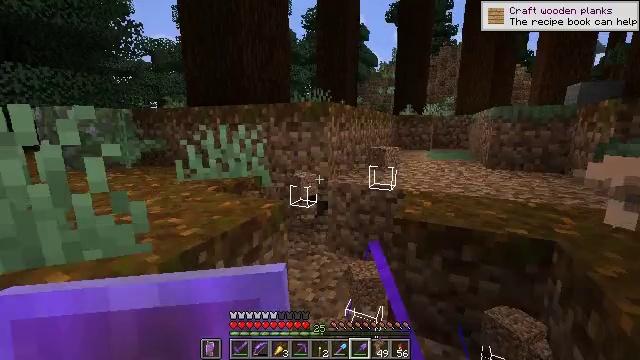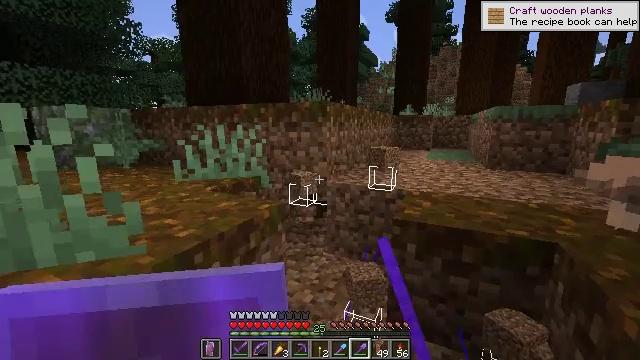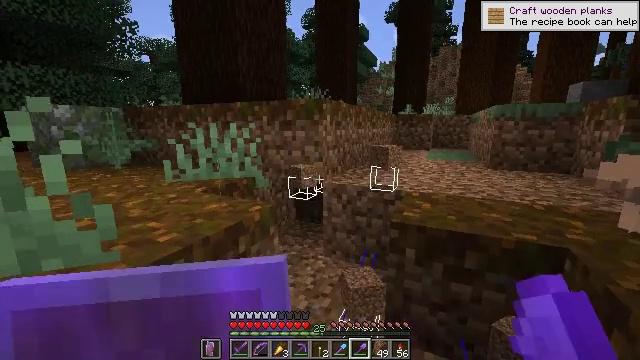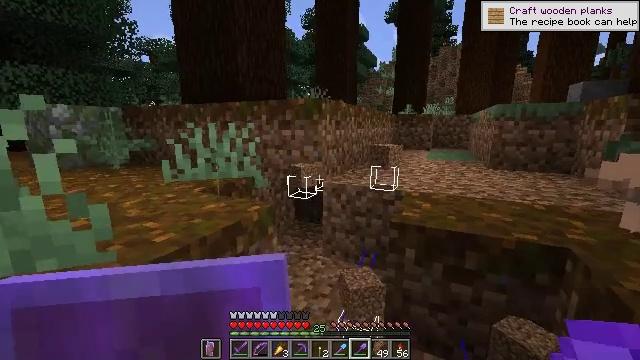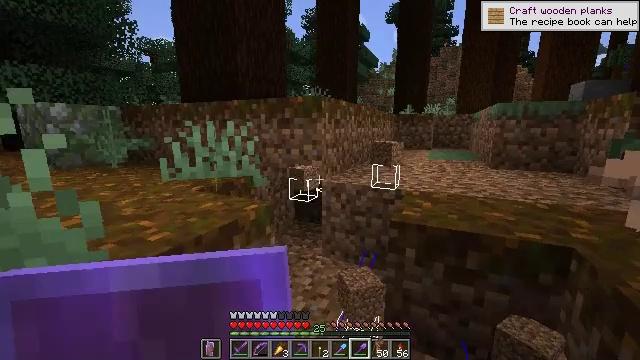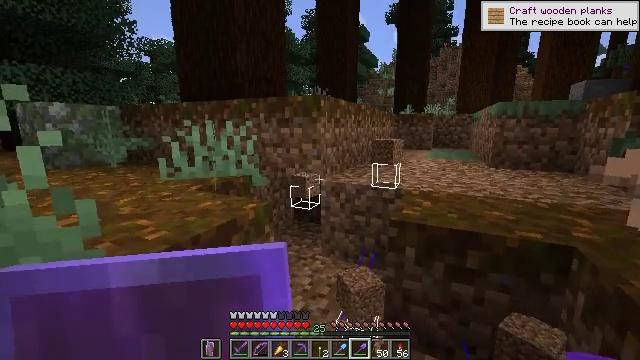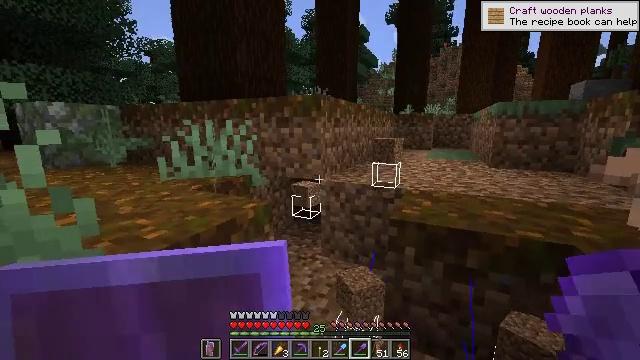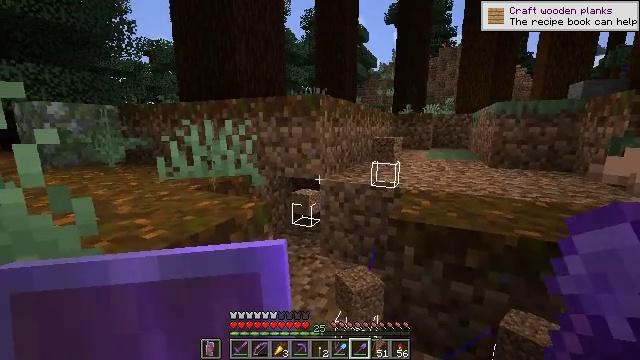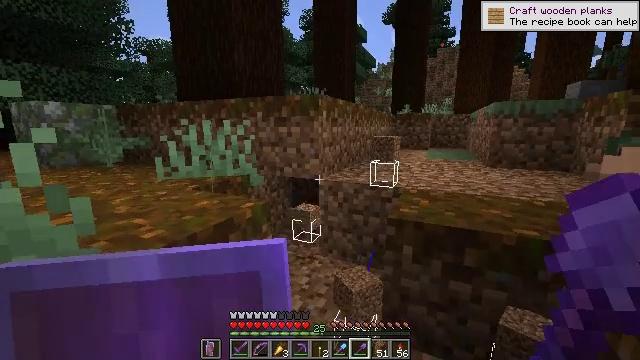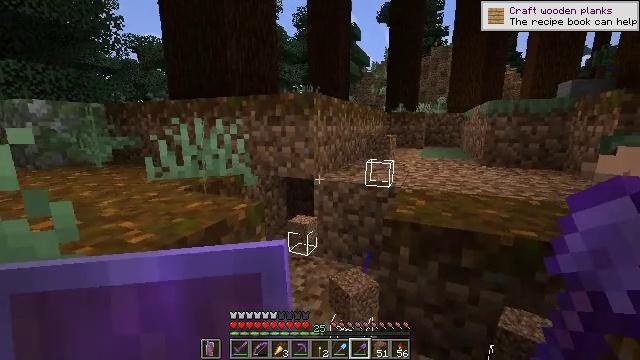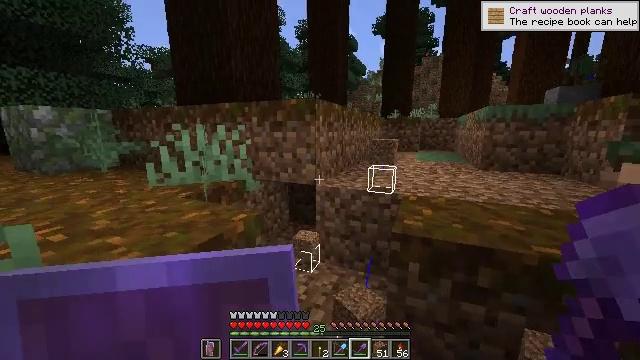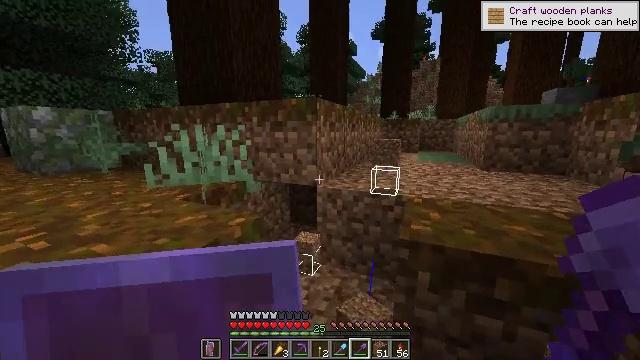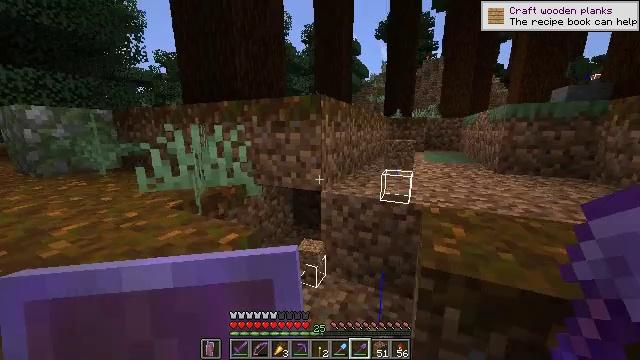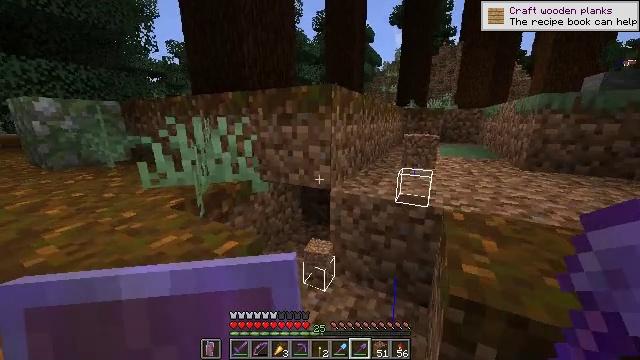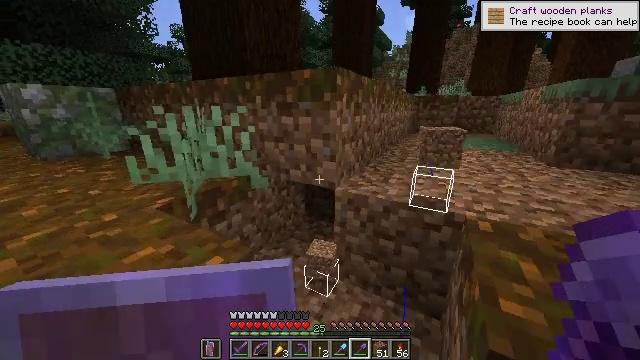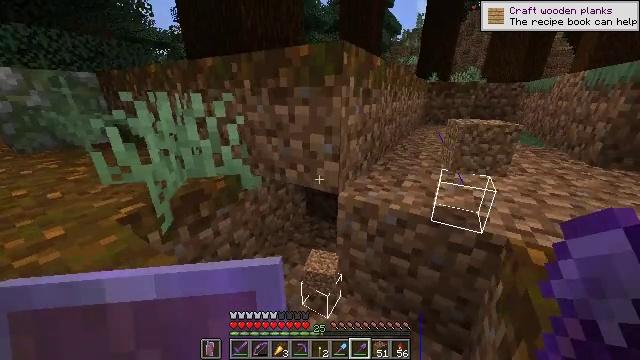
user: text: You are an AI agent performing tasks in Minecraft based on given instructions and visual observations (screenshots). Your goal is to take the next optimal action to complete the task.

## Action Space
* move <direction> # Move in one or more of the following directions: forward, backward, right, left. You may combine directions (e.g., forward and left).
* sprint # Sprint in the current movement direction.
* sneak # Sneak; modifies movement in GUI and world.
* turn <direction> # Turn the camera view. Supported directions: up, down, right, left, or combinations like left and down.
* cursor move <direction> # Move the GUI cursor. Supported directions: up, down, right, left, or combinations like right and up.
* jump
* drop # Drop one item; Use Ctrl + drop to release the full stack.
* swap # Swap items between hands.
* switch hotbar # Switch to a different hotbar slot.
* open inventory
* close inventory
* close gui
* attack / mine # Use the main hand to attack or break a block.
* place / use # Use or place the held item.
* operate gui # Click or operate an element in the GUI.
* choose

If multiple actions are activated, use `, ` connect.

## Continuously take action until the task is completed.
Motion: motion action
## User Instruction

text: Collect the podzol with your tools.
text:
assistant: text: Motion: no_op
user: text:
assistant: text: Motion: no_op
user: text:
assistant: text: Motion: no_op
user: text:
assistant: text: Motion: no_op
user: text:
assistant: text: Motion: no_op
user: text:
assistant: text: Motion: no_op
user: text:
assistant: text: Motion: no_op
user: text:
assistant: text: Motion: no_op
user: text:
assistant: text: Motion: move forward, sprint, turn right
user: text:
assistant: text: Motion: move forward, sprint
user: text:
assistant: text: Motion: move forward, sprint
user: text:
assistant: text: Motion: move forward, sprint, turn left
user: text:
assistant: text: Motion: move forward, sprint, turn left and down
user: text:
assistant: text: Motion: move forward, sprint, turn left and down
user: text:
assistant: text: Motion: move forward, sprint, turn left and down
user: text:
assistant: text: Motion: move forward, sprint, turn left and down
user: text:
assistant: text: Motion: move forward, sprint, turn left and down
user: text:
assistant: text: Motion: move forward, sprint
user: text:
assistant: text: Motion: move forward, sprint
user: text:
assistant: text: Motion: move forward, sprint
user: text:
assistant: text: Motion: move forward, sprint, turn right
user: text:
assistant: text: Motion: move forward, sprint, turn right
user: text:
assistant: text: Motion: turn right
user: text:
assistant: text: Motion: turn right
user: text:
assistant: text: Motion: turn right
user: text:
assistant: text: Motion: turn right and up
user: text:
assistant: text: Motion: turn right and up
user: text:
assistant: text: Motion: no_op
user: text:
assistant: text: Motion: no_op
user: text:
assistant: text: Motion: no_op